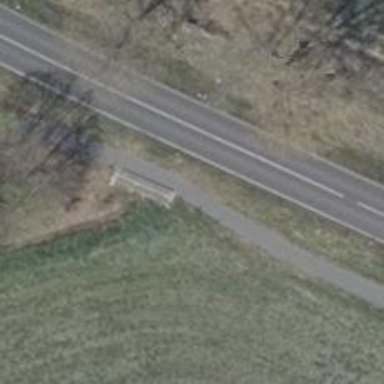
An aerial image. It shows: Asphalt path that serves as bridge.